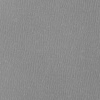
Atmospheric dust classification: dusty